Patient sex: F
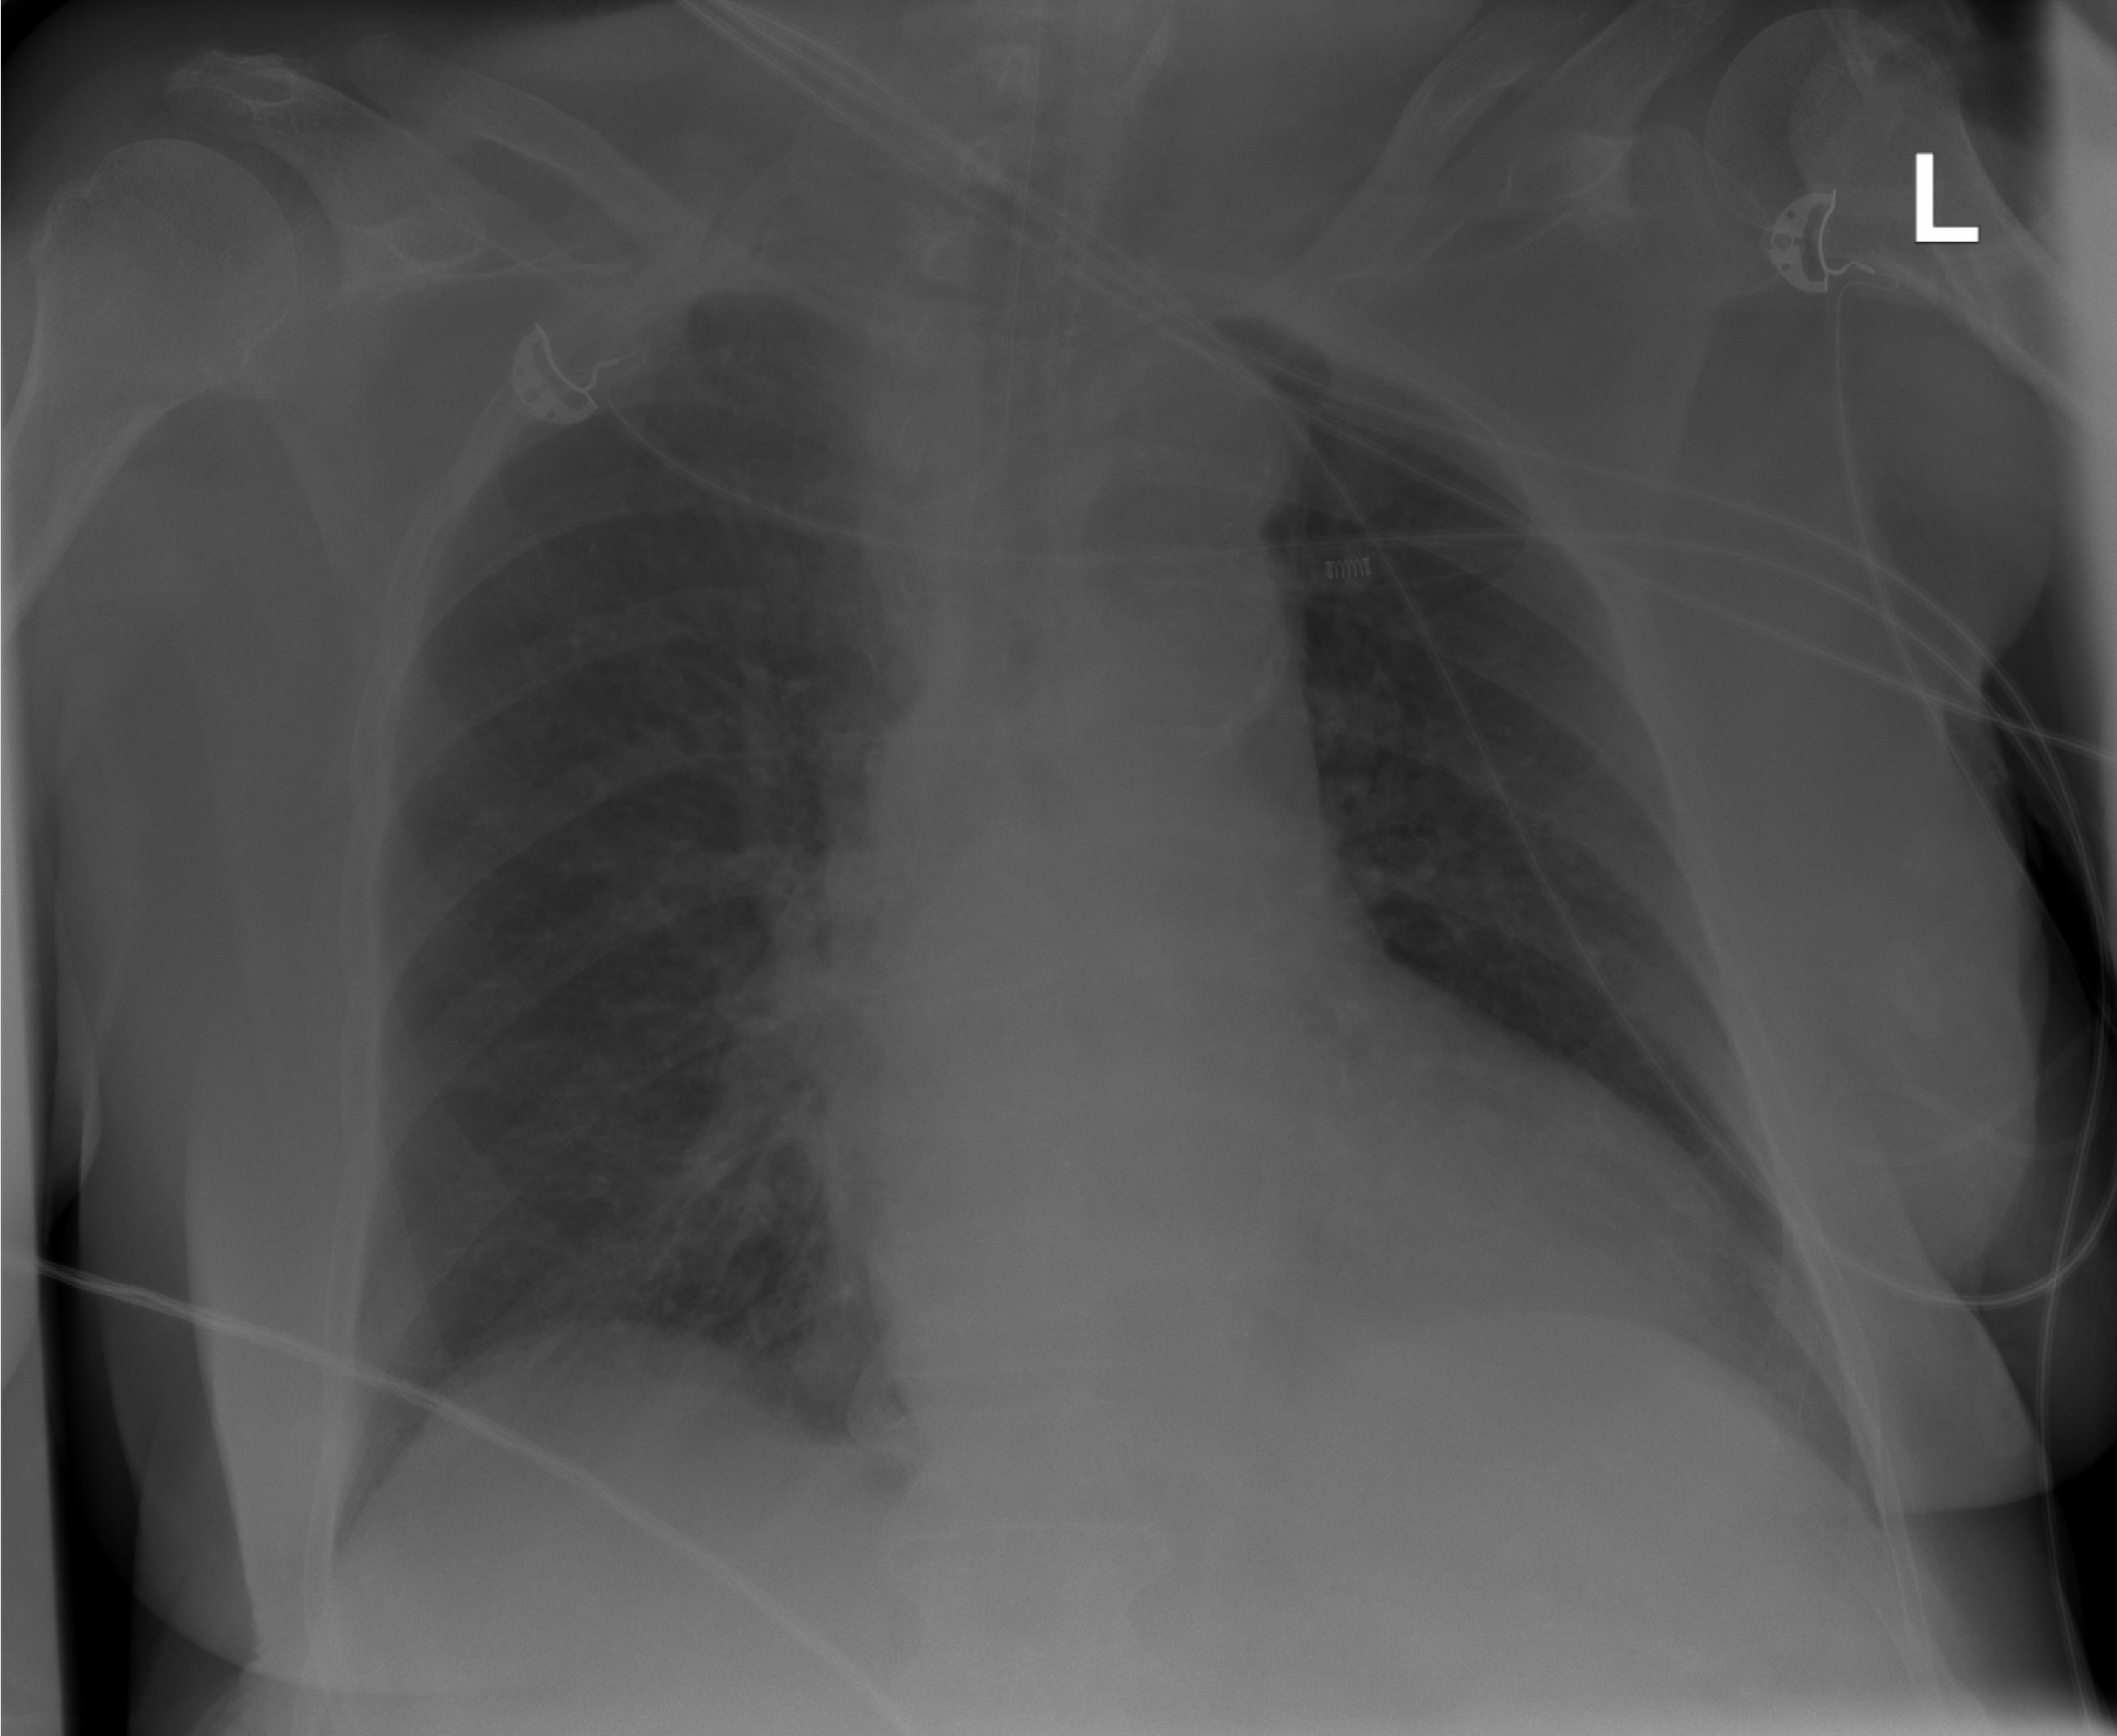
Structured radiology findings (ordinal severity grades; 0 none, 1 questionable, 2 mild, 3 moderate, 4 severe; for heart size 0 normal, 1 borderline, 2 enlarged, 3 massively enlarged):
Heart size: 0
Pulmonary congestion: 2
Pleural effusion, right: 0
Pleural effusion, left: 0
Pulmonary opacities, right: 0
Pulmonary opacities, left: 0
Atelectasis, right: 0
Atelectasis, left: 0